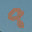
Label: 9